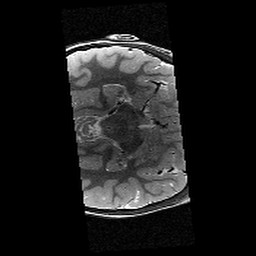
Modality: T2w
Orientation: axial
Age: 9
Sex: female
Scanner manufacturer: siemens
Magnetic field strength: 3 T
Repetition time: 9.23 s
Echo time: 0.067 s